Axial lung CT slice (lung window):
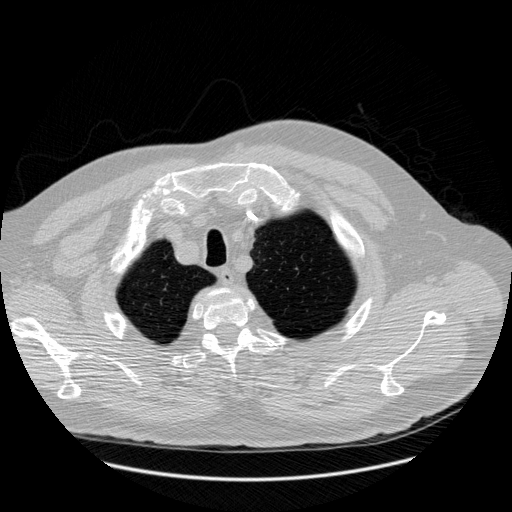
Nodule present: no